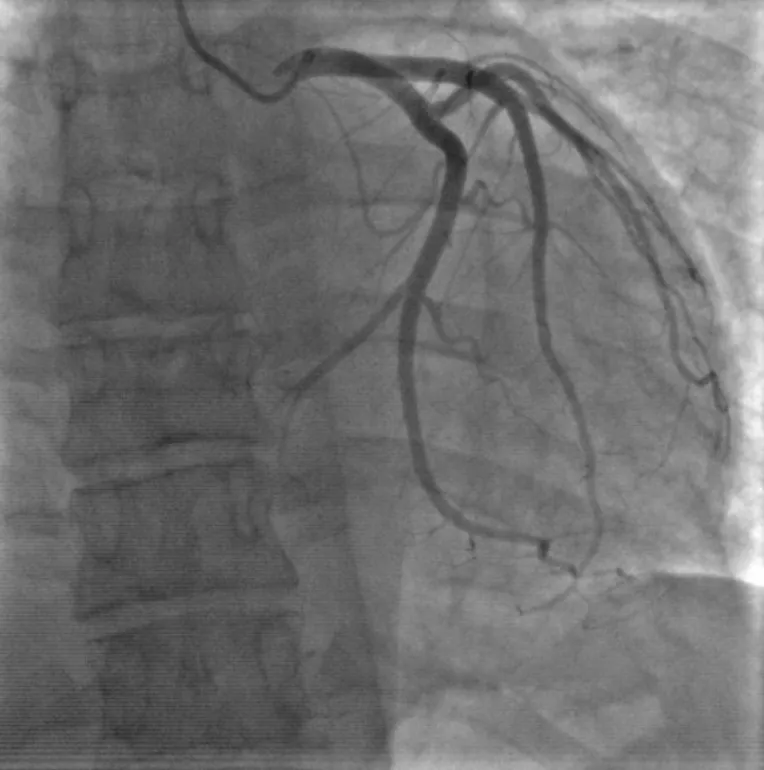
coronary angiogram showed normal coronary arteries.
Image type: radiology (x_ray)